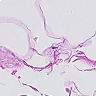
Metastatic tissue present: no